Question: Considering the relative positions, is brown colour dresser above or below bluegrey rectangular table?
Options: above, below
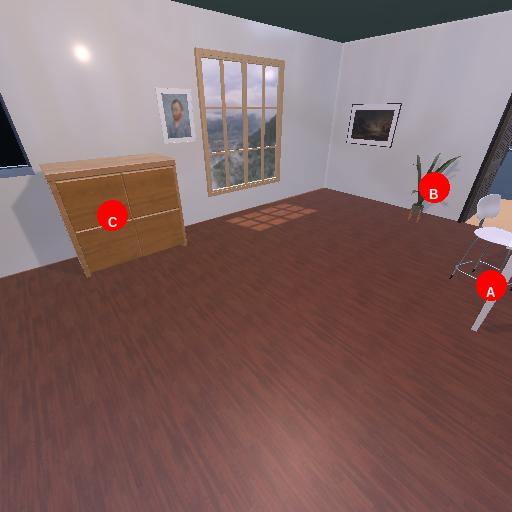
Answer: above